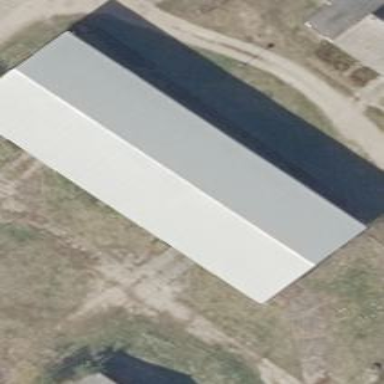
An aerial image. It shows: Farm auxiliary building.